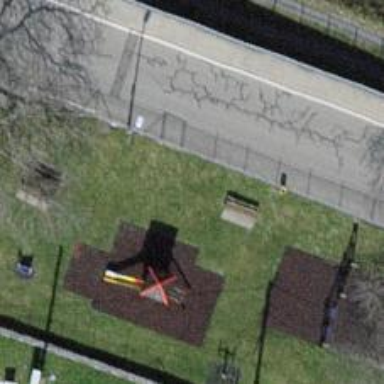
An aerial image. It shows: Sandpit at the playground.